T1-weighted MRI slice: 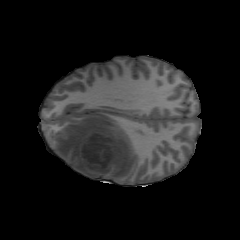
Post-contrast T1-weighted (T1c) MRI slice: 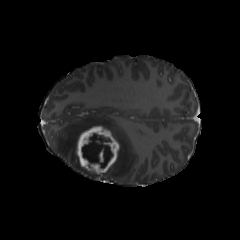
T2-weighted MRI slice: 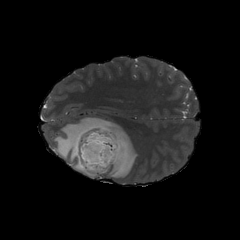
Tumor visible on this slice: yes